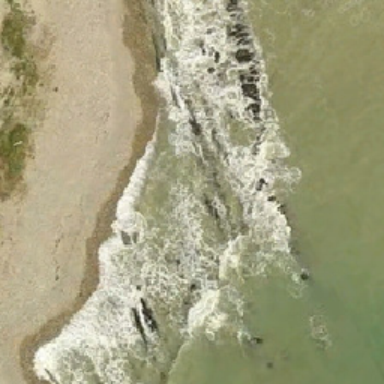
The sea beat against the beach and the plants splashed in waves .